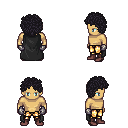
a pixel art fantasy rpg character, male body template, human, tanned skin, black cape, gold greaves, raven curly afro hairstyle, metal gloves, maroon shoes, four views (front, back, left, right), 2x2 character sprite sheet, small pixel art, hard edges, no anti-aliasing